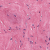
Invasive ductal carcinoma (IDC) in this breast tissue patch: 0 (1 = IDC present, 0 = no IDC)